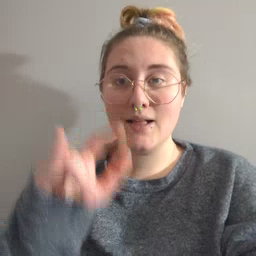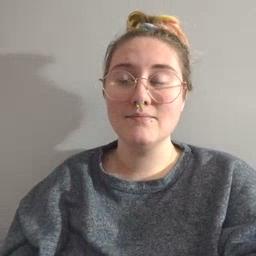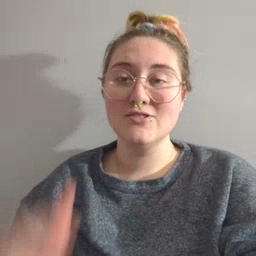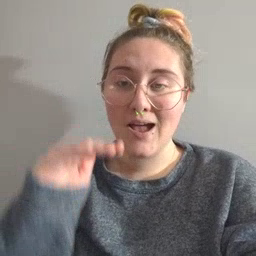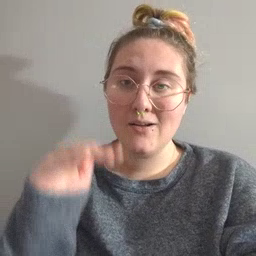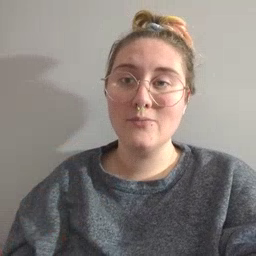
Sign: child